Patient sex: M
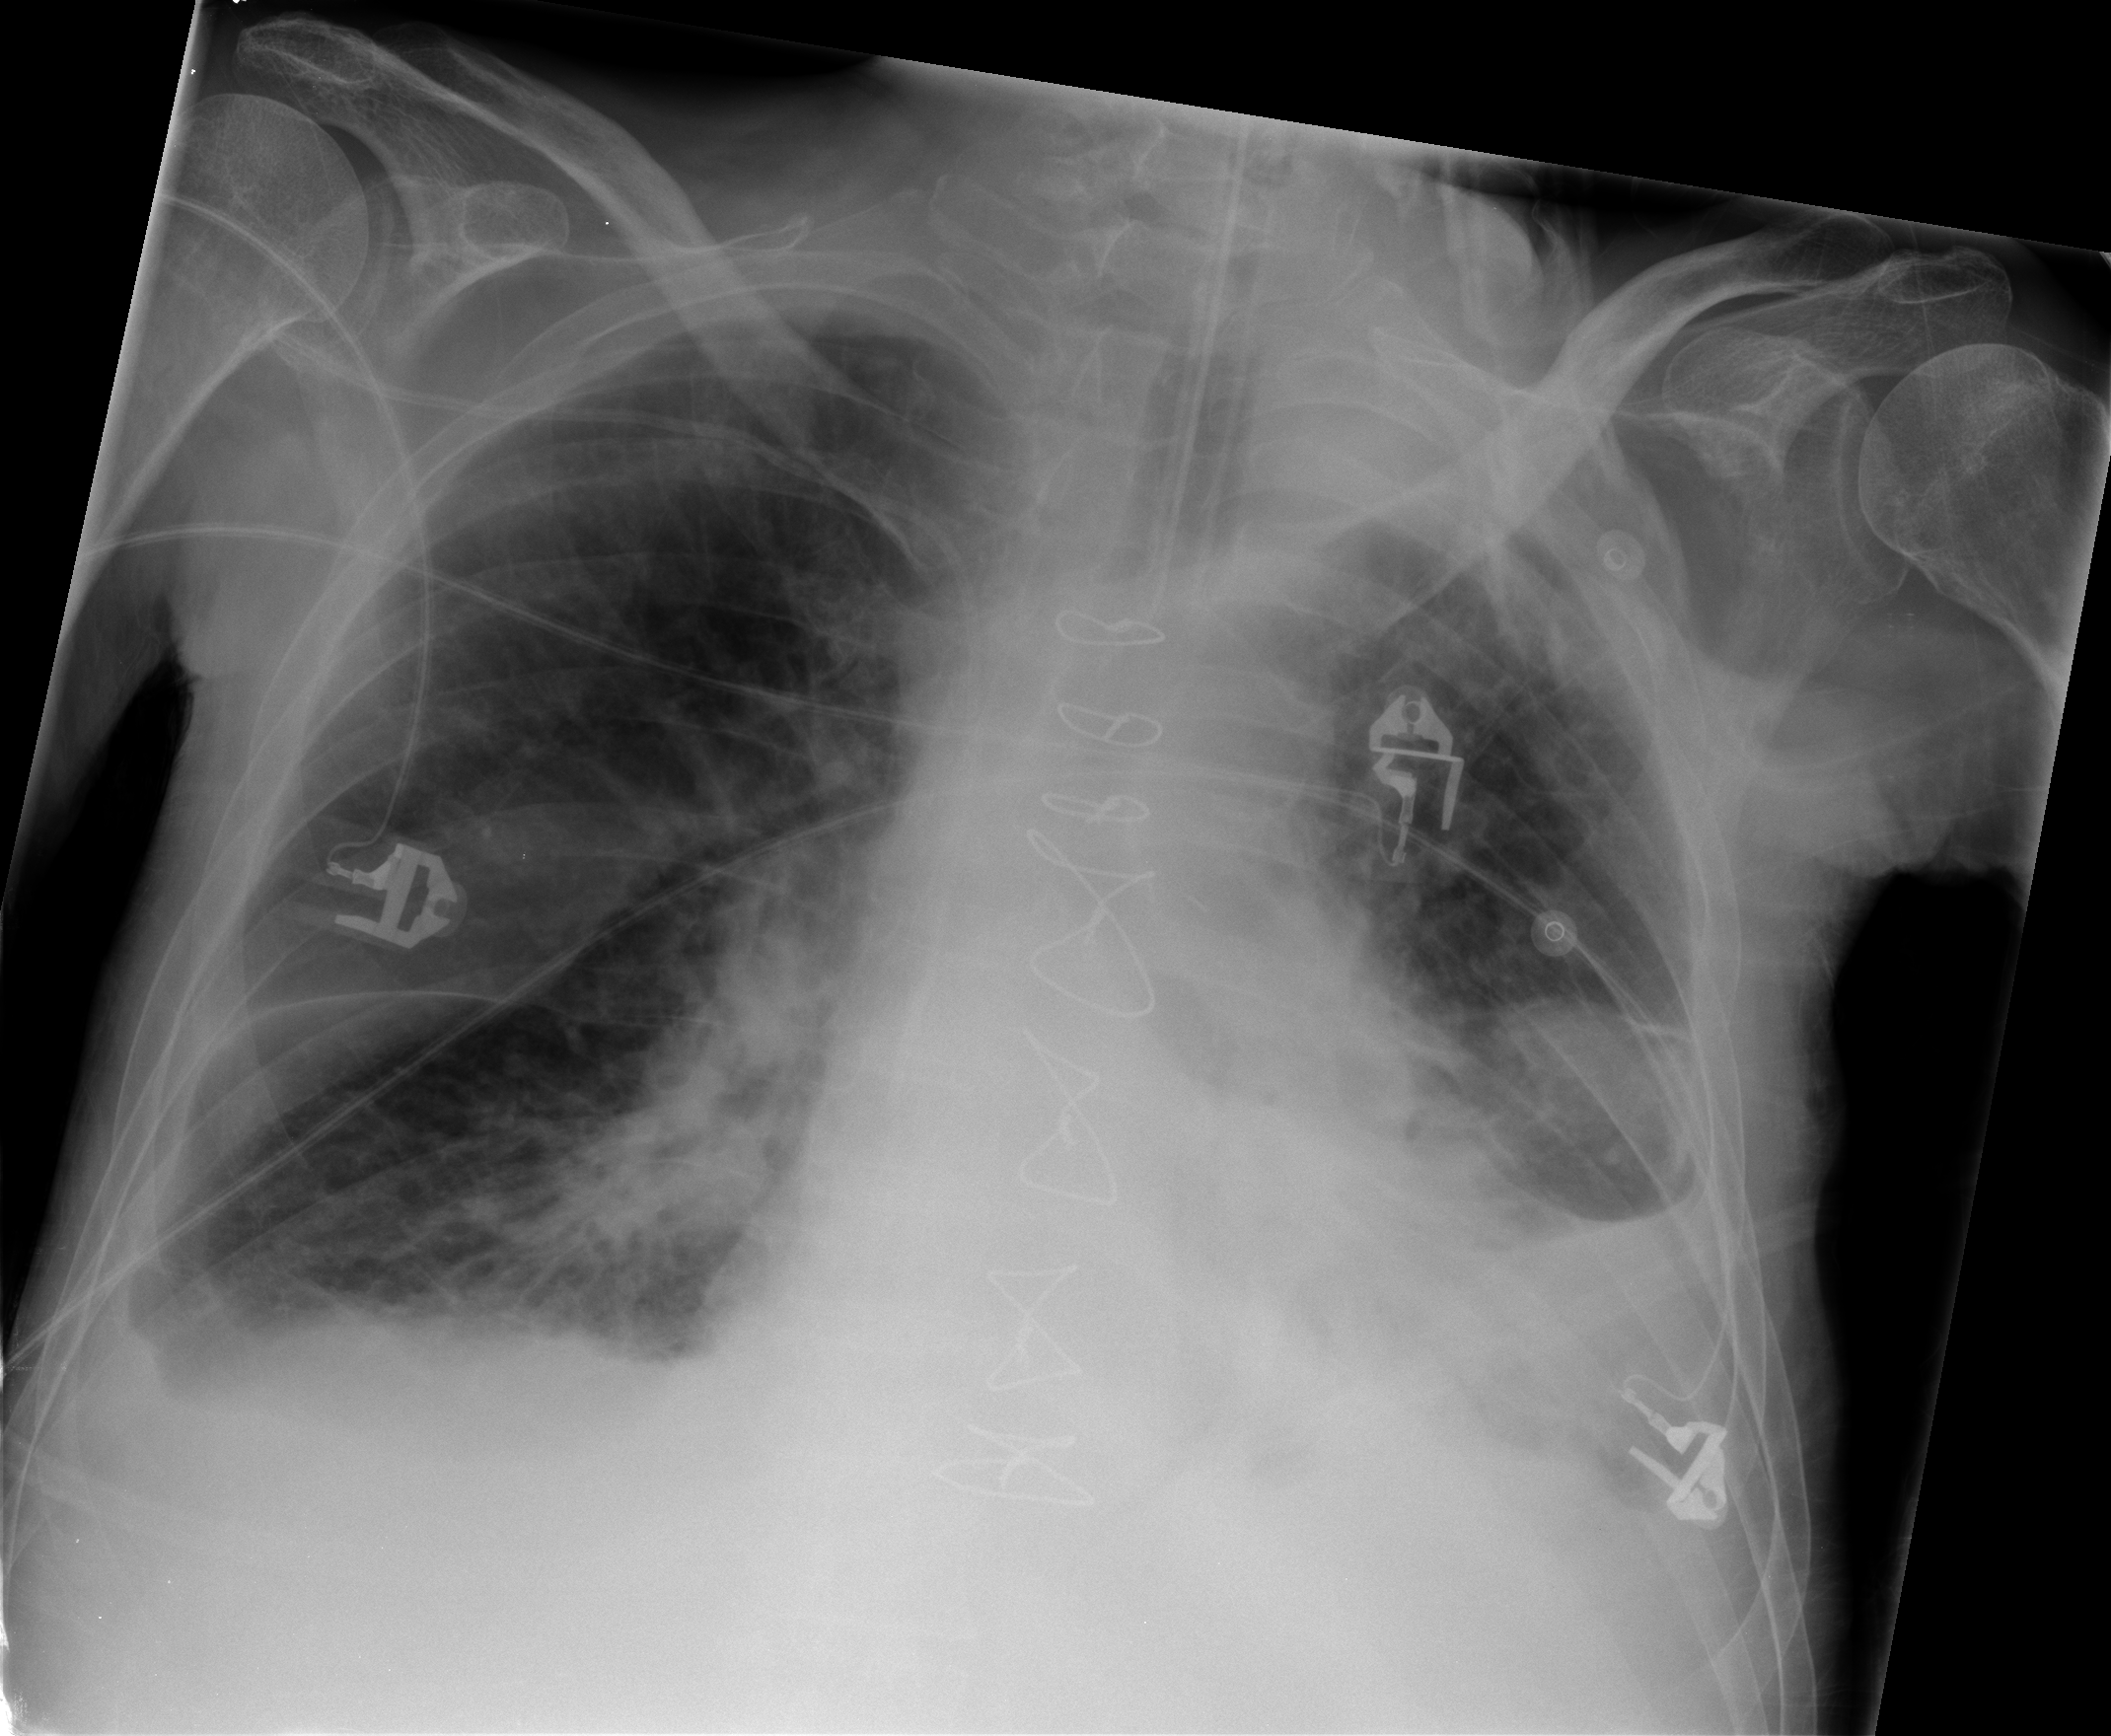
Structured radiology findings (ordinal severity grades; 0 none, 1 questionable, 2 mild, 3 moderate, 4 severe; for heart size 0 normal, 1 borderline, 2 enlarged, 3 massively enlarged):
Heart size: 2
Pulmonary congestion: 2
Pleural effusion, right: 2
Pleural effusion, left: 2
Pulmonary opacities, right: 0
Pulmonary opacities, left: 2
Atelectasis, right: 2
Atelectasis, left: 3